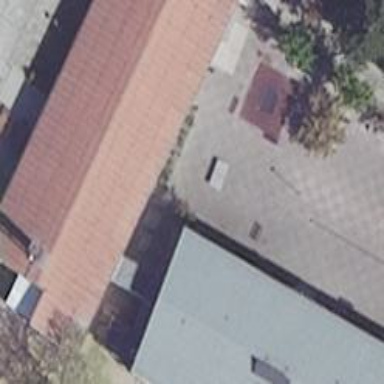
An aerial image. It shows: School building.